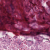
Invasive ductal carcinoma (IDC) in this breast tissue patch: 0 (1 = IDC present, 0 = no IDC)